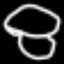
Label: mushroom